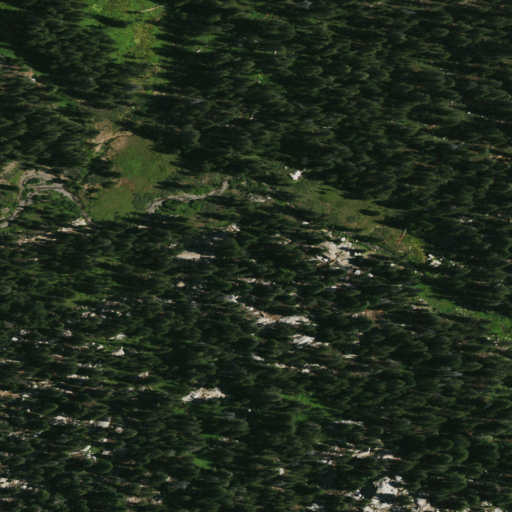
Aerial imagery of depression(s) in California named Cooper Pocket containing evergreen forest, woody wetlands, and shrub